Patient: sex F, age 51
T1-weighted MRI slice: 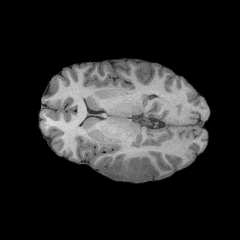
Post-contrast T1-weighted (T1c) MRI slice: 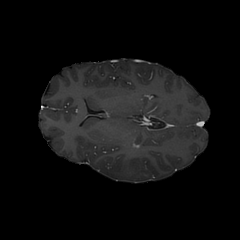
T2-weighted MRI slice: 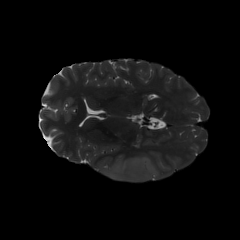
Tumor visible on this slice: yes
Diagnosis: Astrocytoma, IDH-wildtype
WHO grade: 3